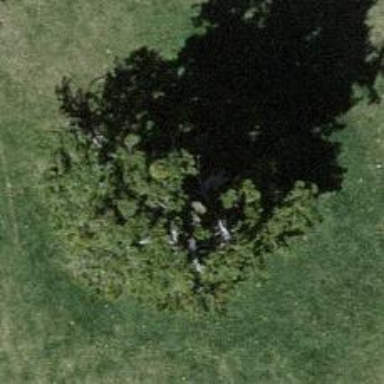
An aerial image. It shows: Deciduous broadleaved tree.